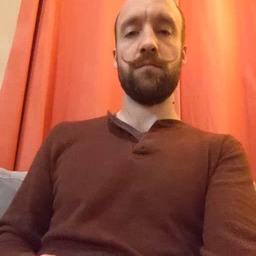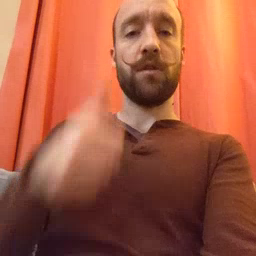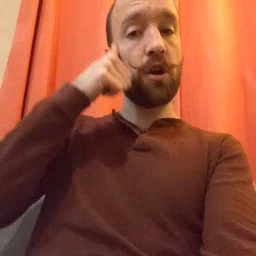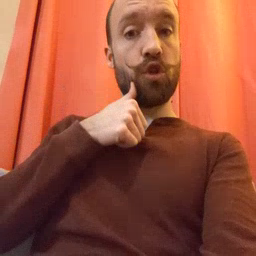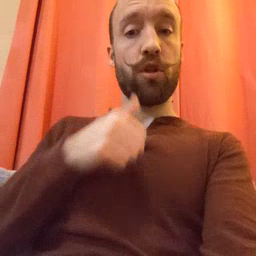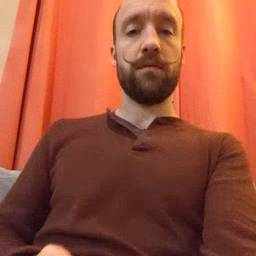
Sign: girl